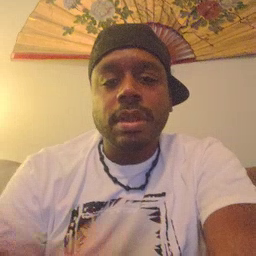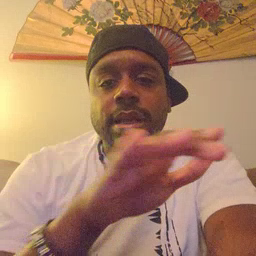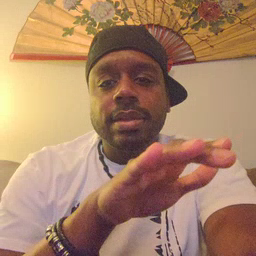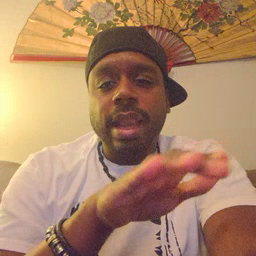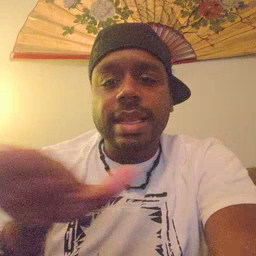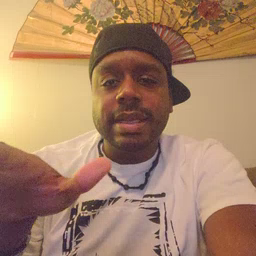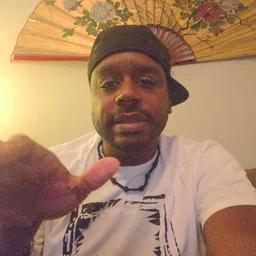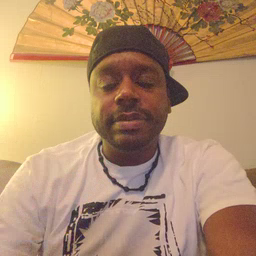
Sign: clean